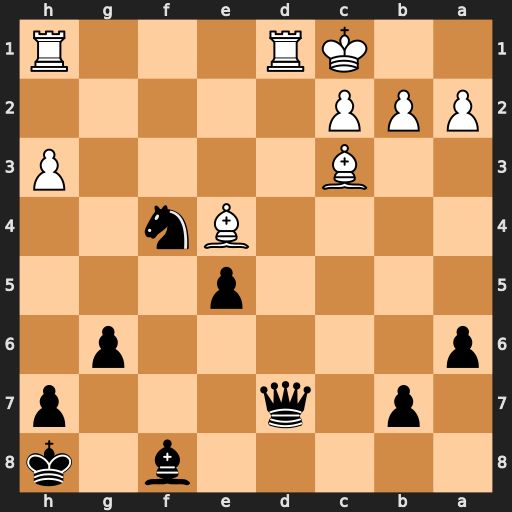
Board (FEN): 5b1k/1p1q3p/p5p1/4p3/4Bn2/2B4P/PPP5/2KR3R
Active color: b
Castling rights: -
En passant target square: -
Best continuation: Ne2+ Kb1 Nxc3+